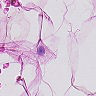
Metastatic tissue present: no